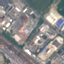
Land use / land cover class: Industrial